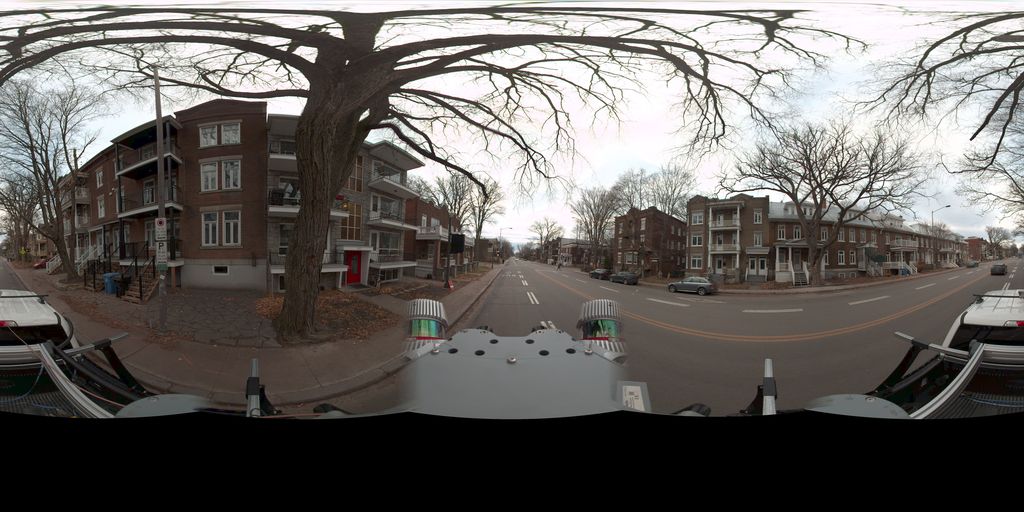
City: quebec_city